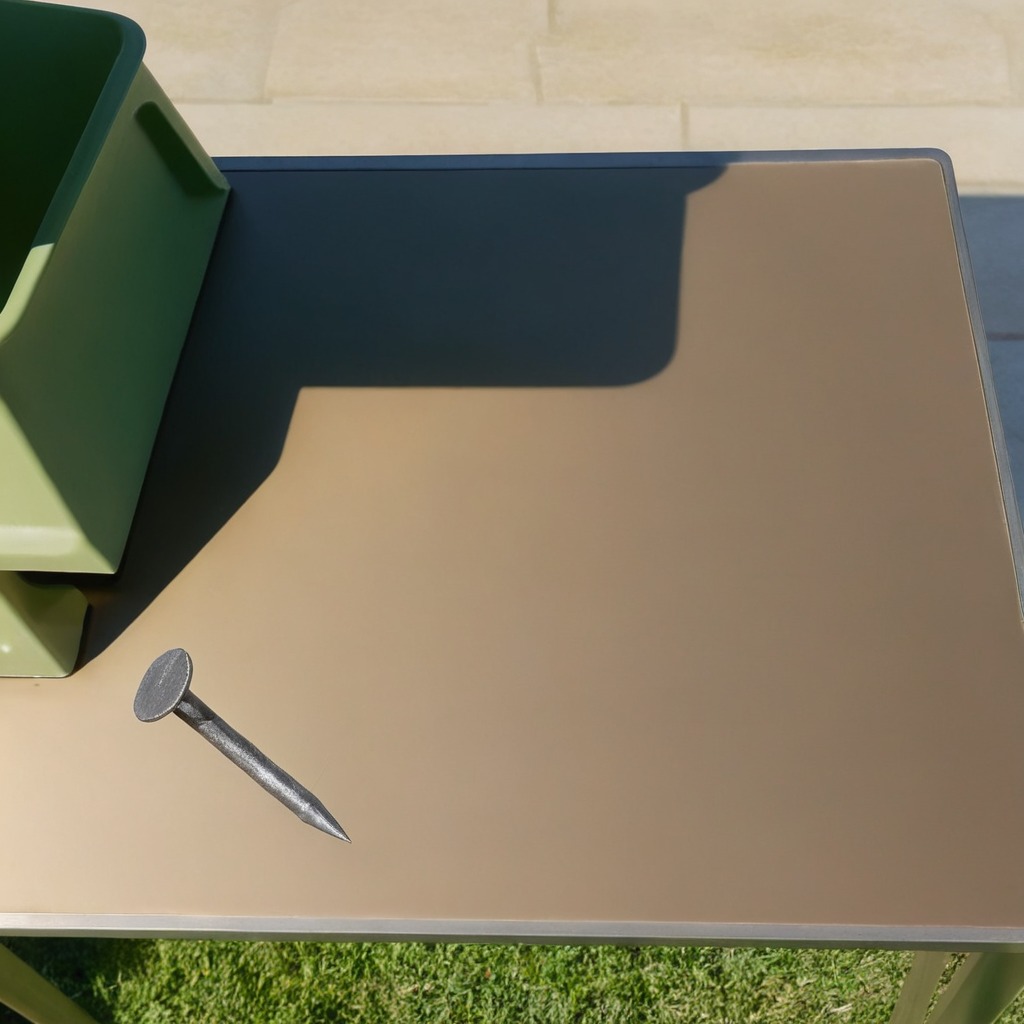
A iron nail is lying on a clean utility table in a temporary outdoor tool station afternoon light present textured surface.